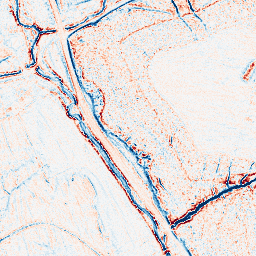
Category: edge_preserving
Decomposition family: anisotropic_diffusion
Decomposition parameters: iterations: 20
kappa: 100
gamma: 0.05
Upsampling method: bspline
Upsampling parameters: scale: 8
Upsampling scale: 8